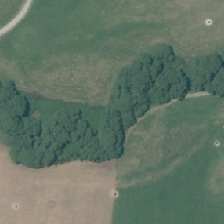
Land cover: deciduous_hardwood